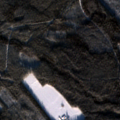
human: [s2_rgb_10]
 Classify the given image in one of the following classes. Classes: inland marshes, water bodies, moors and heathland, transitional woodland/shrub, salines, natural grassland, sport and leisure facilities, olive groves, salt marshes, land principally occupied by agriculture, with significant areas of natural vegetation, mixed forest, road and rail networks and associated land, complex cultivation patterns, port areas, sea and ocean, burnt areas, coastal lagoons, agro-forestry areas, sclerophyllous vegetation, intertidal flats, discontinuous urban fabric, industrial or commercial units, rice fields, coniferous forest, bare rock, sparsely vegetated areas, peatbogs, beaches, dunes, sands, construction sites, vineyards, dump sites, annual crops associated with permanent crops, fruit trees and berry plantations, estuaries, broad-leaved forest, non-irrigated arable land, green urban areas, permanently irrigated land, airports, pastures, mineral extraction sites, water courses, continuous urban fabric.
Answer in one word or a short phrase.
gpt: coniferous forest, mixed forest, transitional woodland/shrub